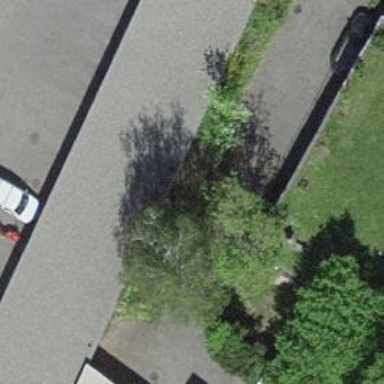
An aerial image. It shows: Group of garages.